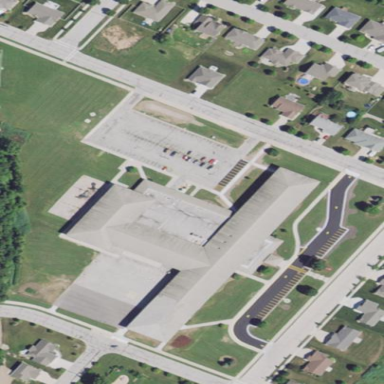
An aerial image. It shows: School.